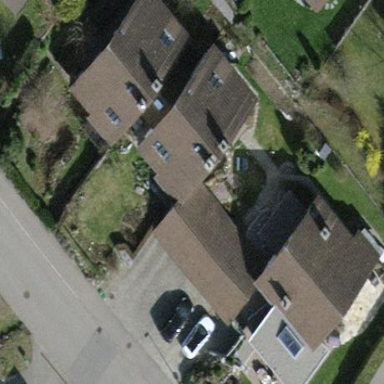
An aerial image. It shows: Garage building.